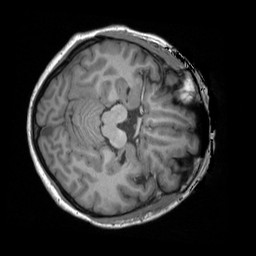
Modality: T1w
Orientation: axial
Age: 52
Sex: female
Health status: ill
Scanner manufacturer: siemens
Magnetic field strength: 3 T
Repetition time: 1.9 s
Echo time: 0.00247 s